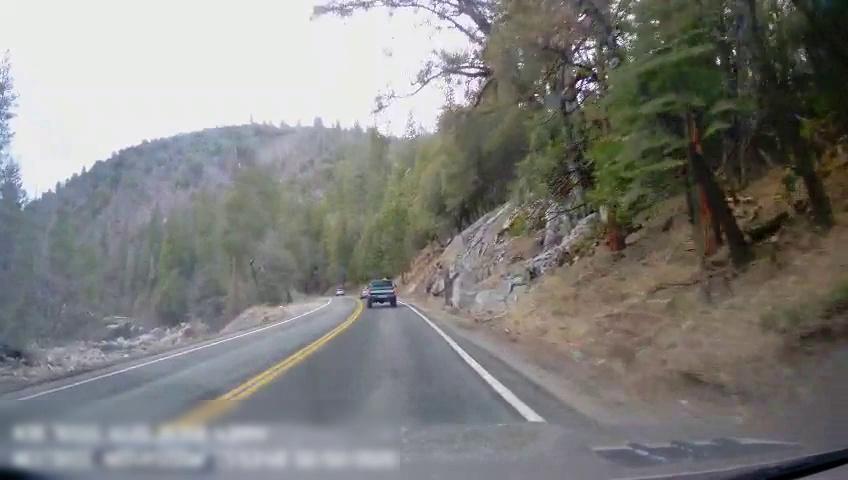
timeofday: Day
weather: Sunny
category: Drivable Space
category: Vehicles | Car
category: Vehicles | Truck
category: Lanes | Current Lane
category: Lanes | Current Lane
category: Lanes | Alternate Lane